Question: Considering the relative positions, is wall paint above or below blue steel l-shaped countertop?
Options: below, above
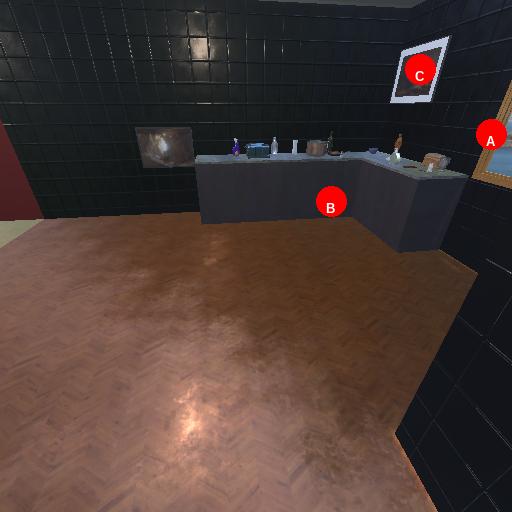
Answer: below